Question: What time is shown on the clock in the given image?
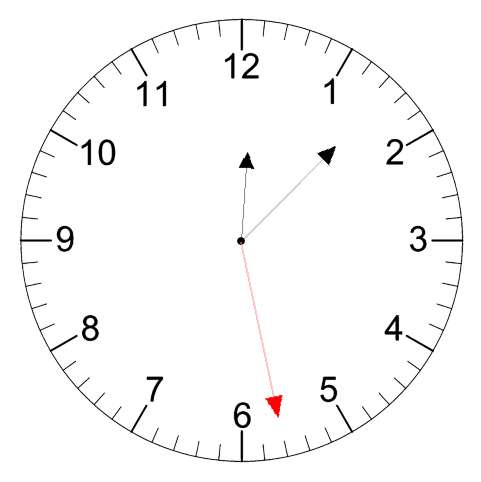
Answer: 12:07:28